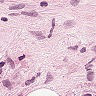
Metastatic tissue present: yes